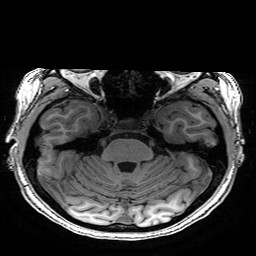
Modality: T1w
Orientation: coronal
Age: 21
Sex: female
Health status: healthy
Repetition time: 2.53 s
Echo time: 0.0034 s